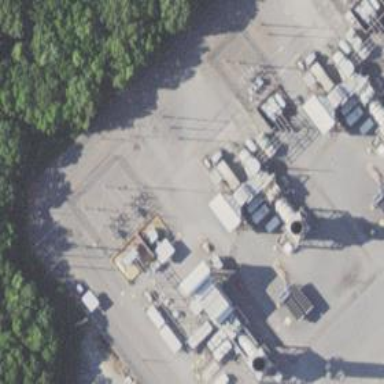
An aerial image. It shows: Switch used for power control.